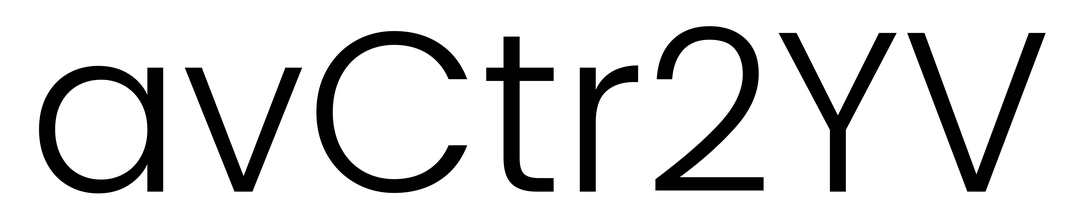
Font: Poppins-Light